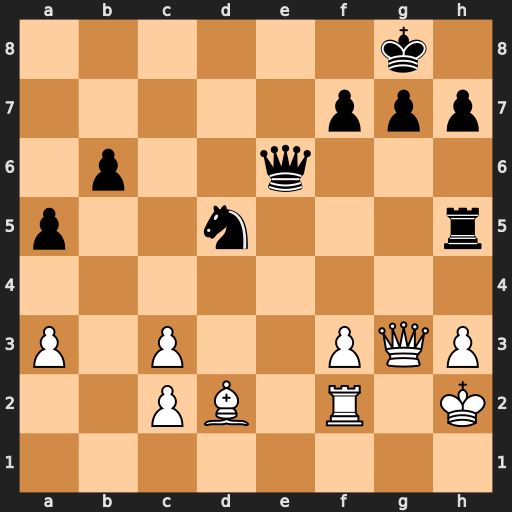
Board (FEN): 6k1/5ppp/1p2q3/p2n3r/8/P1P2PQP/2PB1R1K/8
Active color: w
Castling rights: -
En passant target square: -
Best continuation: Qb8+ Qc8 Qxc8#